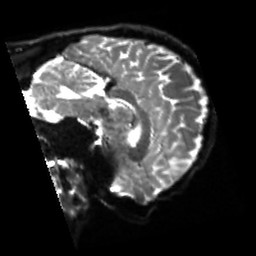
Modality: sbref
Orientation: sagittal
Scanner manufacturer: siemens
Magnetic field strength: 3 T
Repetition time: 4 s
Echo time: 0.0594 s